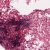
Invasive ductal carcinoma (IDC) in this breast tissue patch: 0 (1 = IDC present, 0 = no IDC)